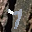
Label: 7